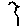
Label: bird